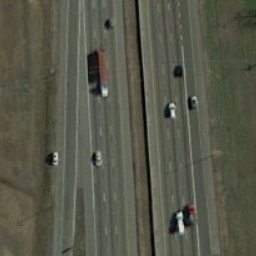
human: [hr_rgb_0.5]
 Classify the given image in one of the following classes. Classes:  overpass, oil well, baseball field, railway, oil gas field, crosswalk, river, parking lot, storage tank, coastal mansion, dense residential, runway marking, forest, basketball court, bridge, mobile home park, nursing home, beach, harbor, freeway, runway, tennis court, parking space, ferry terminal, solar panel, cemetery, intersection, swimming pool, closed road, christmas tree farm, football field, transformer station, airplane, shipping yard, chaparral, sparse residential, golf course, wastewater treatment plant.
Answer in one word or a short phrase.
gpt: freeway